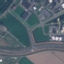
Land use / land cover: Highway